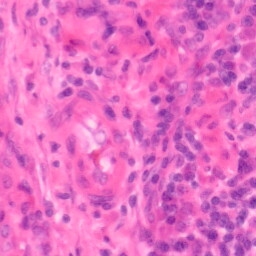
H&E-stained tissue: Colon